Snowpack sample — Snodgrass Mountain, Crested Butte, Colorado (2/4/25, 12:06 PM MST)
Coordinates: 38.923, -106.968
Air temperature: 35 °F
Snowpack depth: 80 cm
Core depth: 30 cm
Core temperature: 35.6 °F
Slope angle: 14°, slope face: 78°
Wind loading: low
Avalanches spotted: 0
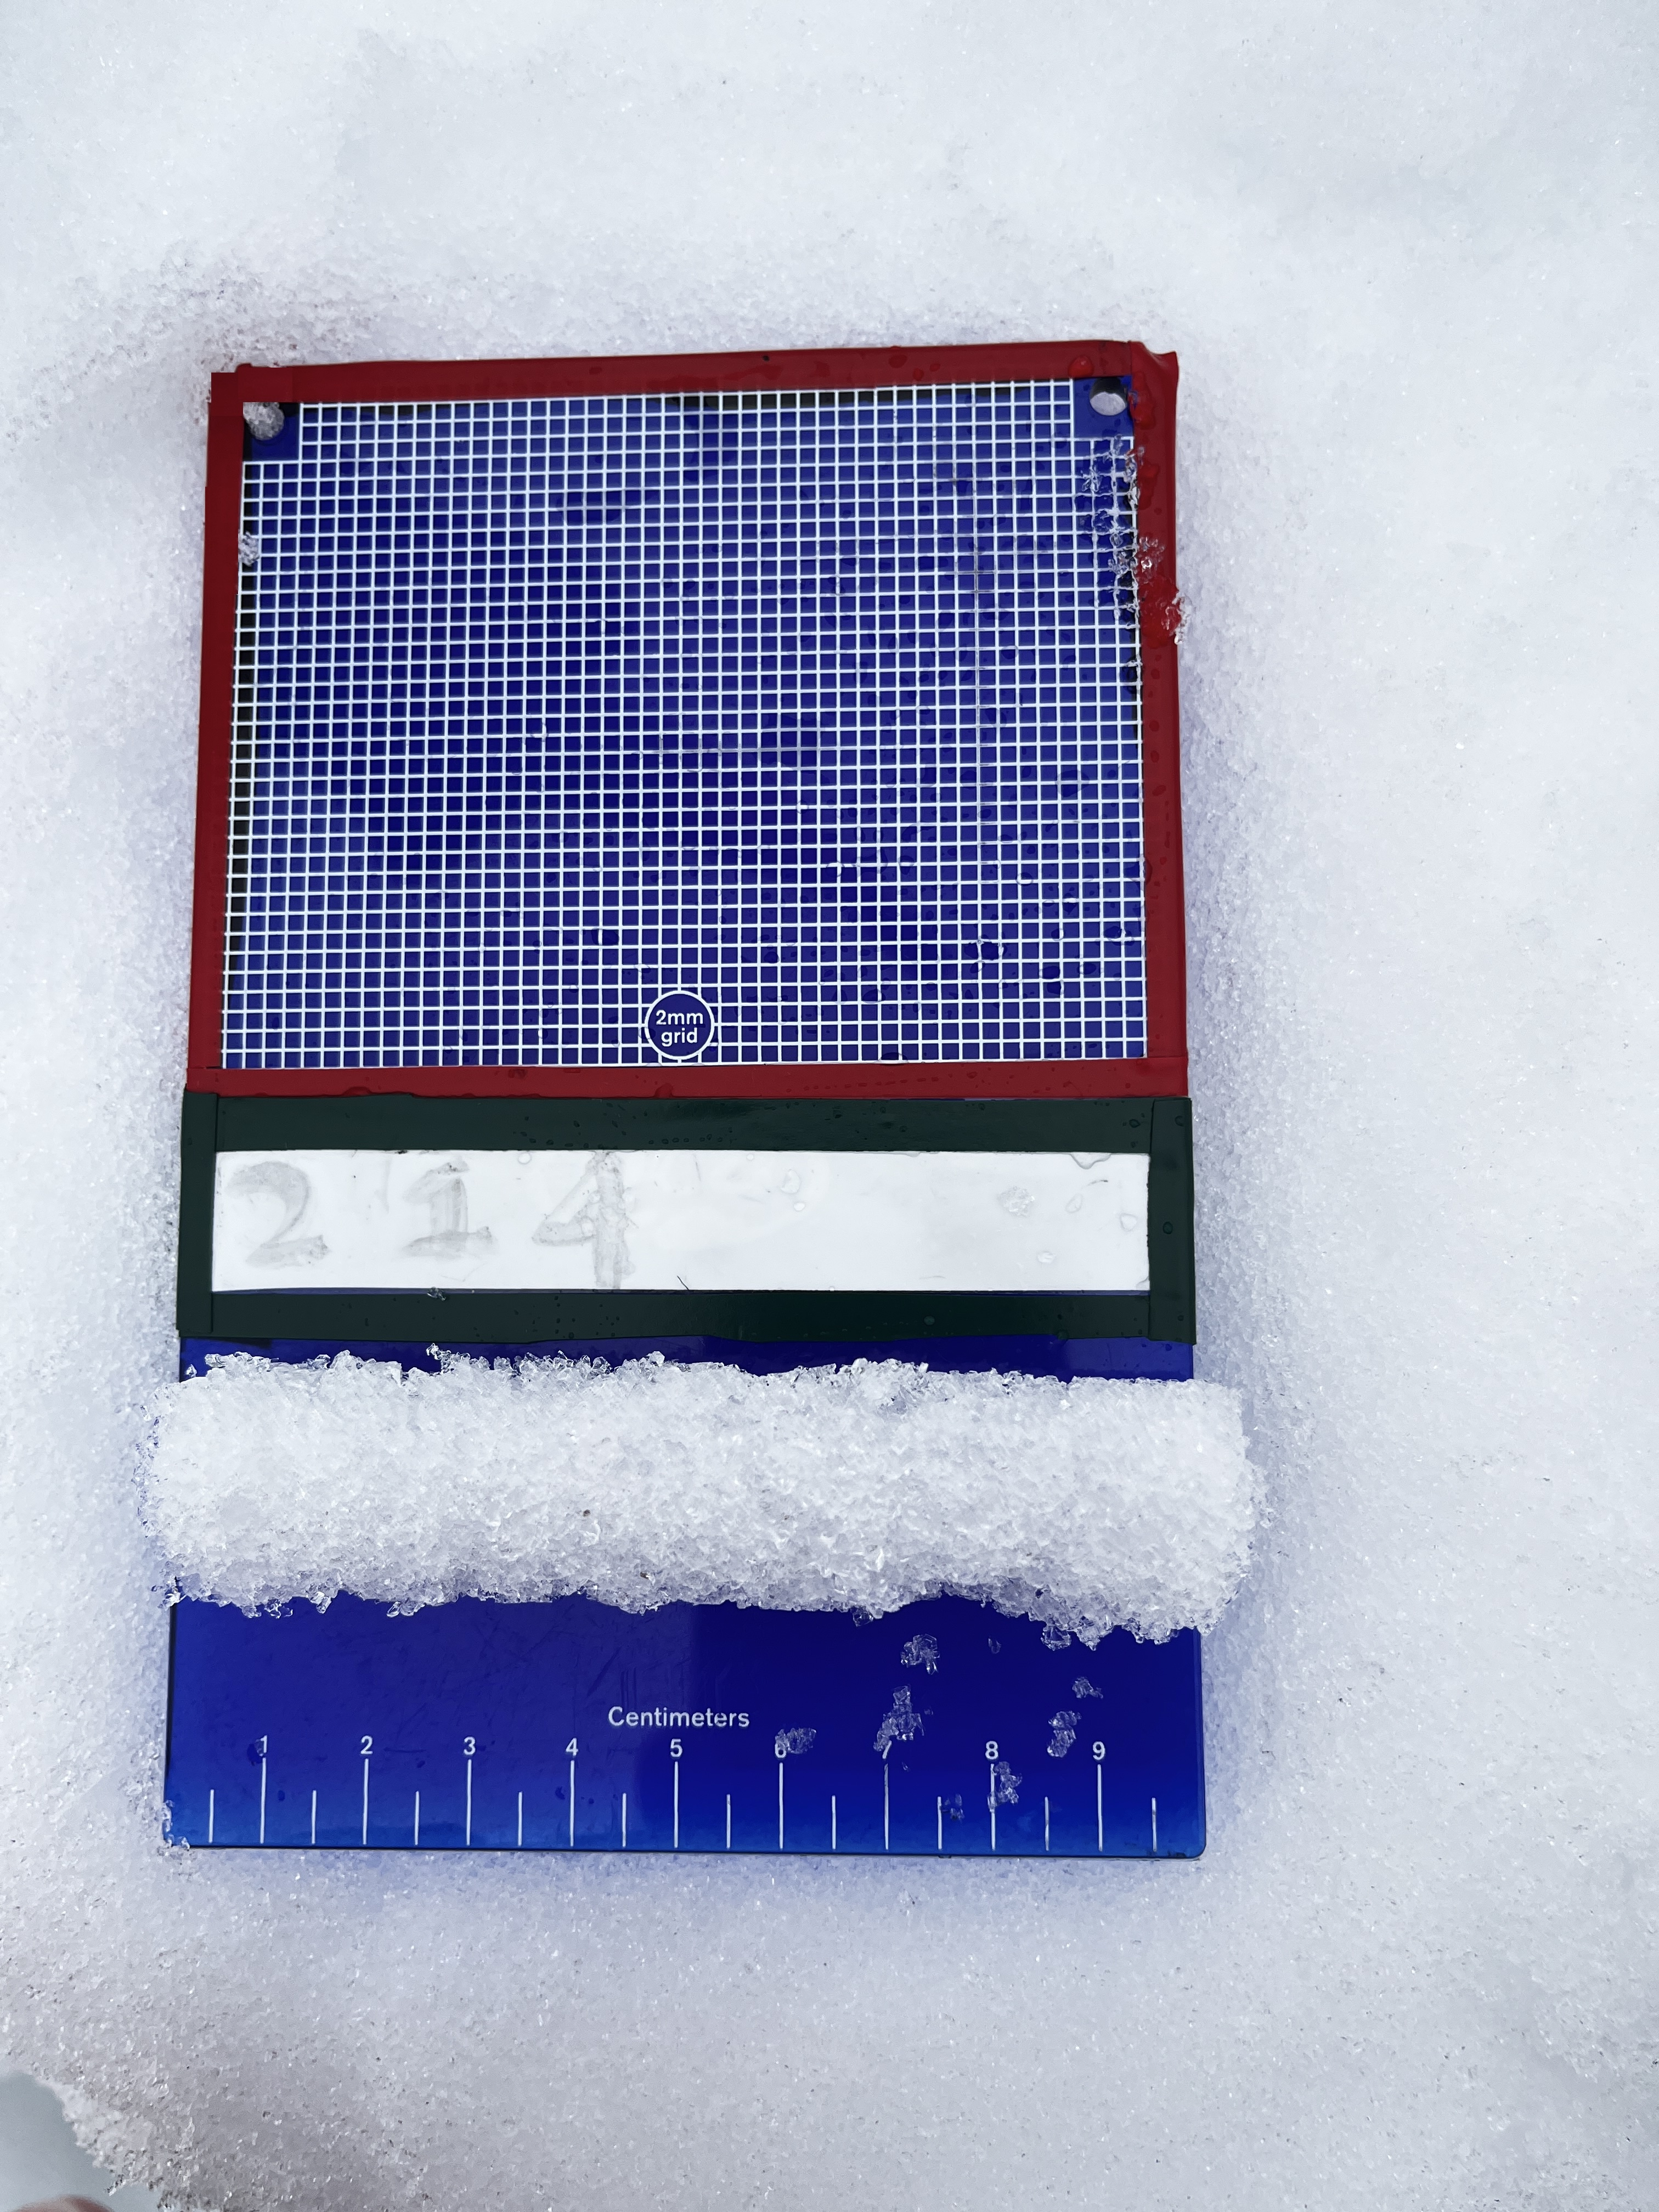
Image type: crystal_card
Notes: No avalanches nearby, unusually warm weather for the last month reported by residents, Collected 25 yards from treeline